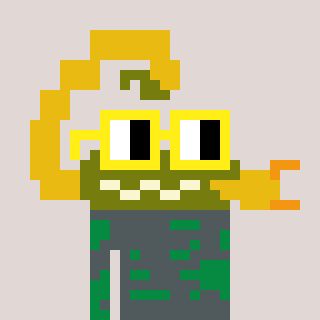
a pixel art character with square yellow glasses, a scorpion-shaped head and a green-colored body on a warm background